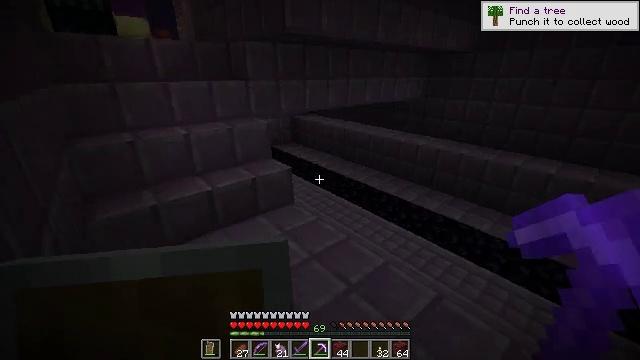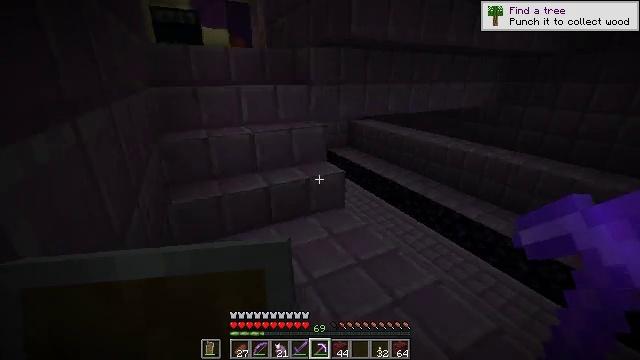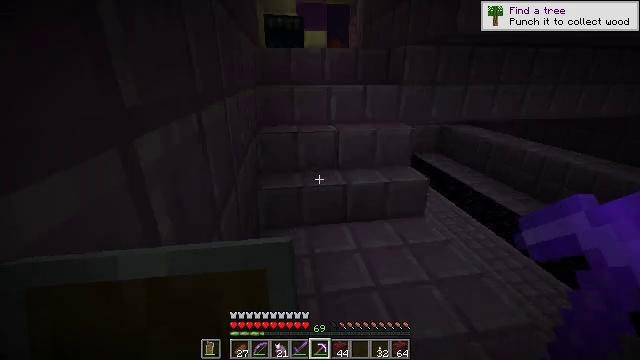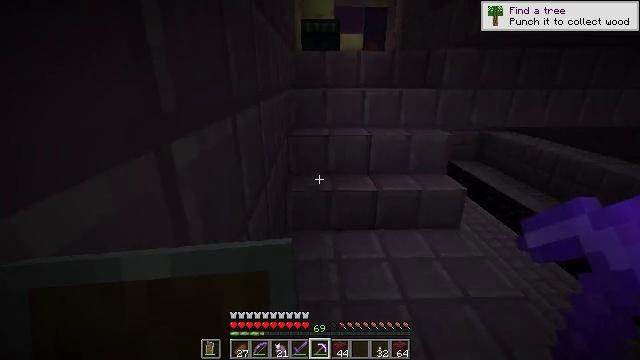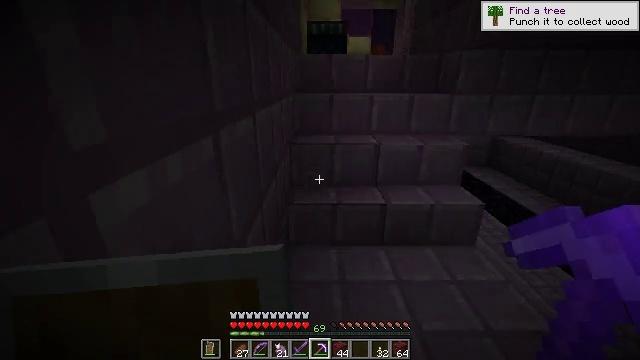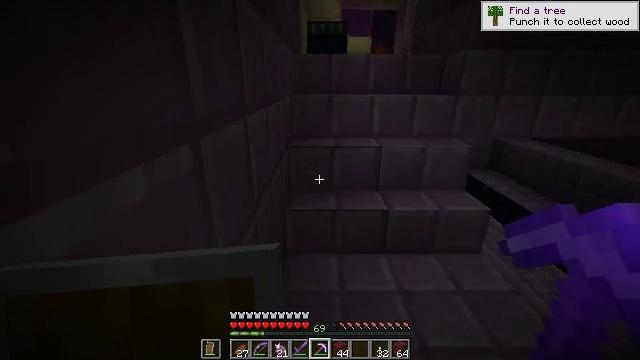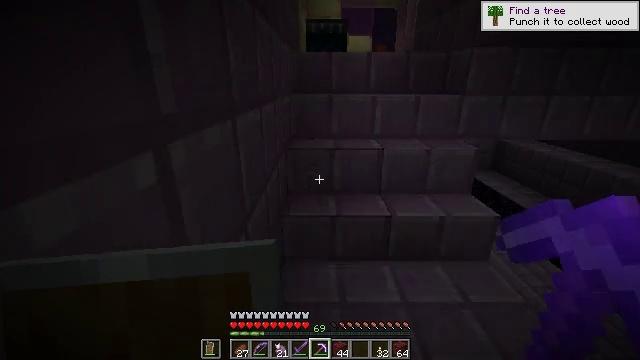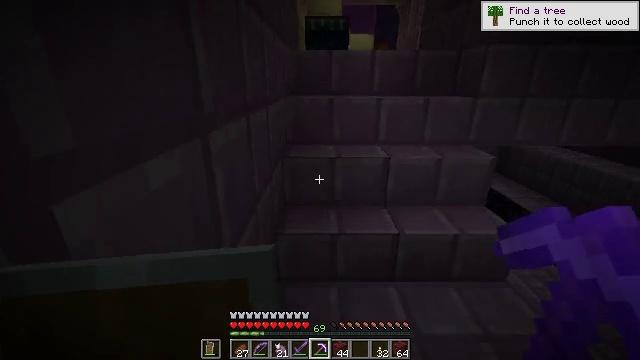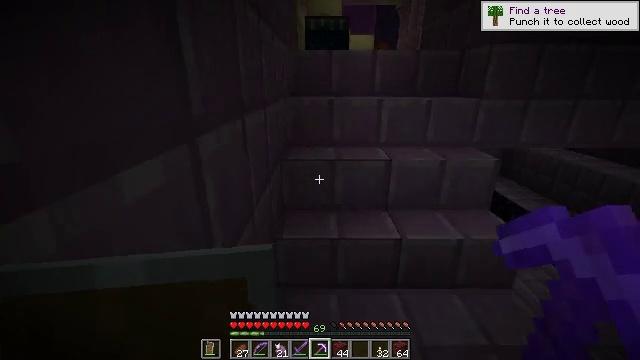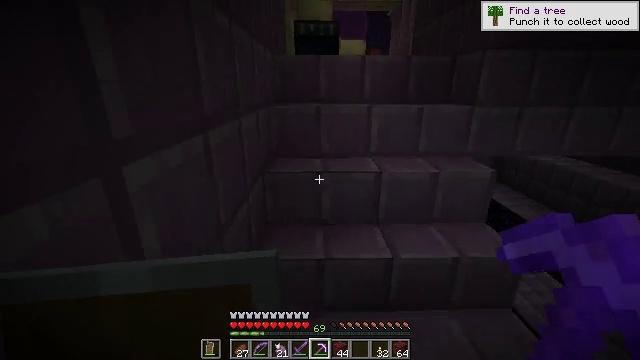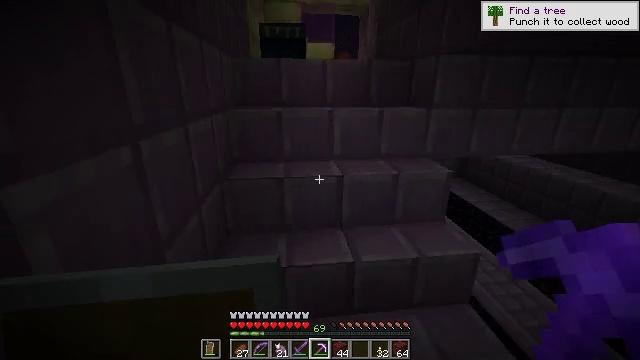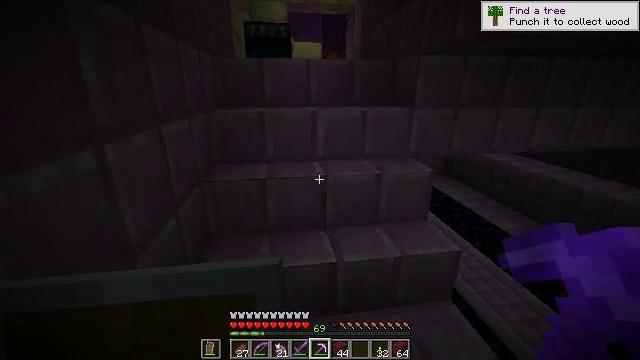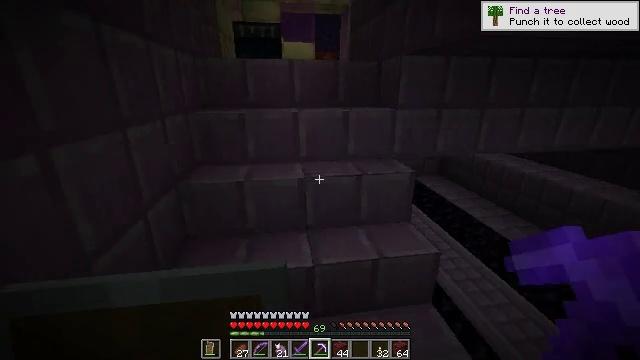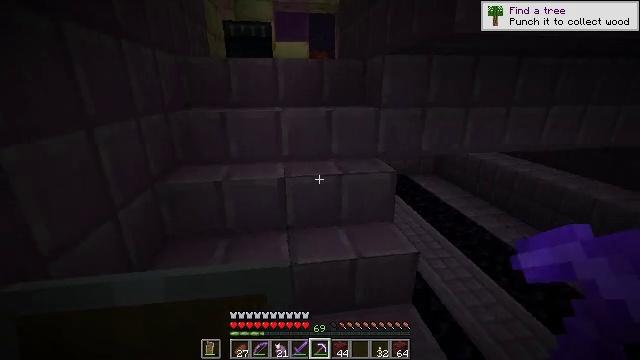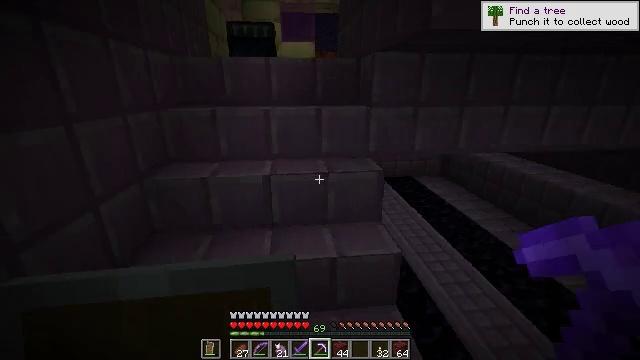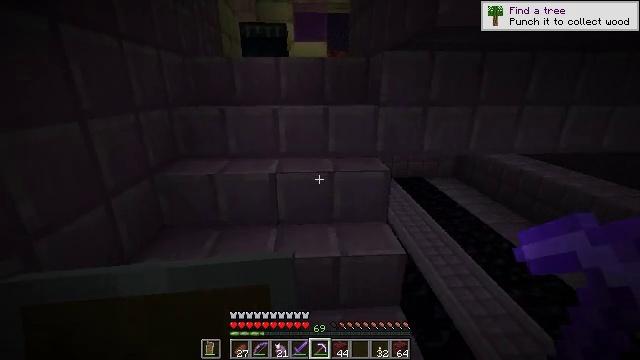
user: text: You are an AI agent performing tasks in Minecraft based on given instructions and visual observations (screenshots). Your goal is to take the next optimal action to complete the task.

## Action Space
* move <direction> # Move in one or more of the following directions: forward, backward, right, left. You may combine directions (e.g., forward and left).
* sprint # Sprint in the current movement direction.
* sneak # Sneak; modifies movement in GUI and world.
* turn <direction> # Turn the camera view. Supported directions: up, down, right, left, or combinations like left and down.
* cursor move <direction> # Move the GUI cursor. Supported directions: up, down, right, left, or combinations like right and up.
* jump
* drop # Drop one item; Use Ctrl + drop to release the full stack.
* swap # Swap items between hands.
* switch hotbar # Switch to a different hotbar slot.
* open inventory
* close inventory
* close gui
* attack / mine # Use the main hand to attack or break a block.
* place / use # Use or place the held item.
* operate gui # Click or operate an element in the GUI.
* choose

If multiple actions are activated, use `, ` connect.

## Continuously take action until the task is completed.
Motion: motion action
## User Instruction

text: Mine the ender chest.
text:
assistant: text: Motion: turn left
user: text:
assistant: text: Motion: turn left
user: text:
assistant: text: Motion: move forward, turn left
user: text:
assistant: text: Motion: move forward, turn left
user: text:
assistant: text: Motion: move forward
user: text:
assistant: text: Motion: move forward
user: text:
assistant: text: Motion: move forward
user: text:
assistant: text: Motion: no_op
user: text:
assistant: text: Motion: move right, turn right and up
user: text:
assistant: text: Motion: move right, turn right
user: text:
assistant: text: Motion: move right, turn right
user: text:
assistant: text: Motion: move right
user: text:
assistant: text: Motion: move right
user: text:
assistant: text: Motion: turn left
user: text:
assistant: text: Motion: turn left
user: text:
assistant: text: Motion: turn left
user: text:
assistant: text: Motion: no_op
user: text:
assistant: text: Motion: move right
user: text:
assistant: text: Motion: move right, turn right
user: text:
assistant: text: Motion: move right, turn right and down
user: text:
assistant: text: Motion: move right, turn right
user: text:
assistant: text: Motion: move right
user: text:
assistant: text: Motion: move right
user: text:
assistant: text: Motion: move right, turn left
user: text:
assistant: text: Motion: move right, turn left
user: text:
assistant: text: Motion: move right, turn left
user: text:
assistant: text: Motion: move right, turn left
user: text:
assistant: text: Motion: move right, turn left and up
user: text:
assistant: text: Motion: move right, turn left and up
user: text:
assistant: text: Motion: move right, turn left and up